Question: I creating the one UITable view with the 2 sections in with when i load the data into the uitablew it's working fine,
But my problem is how to resolve one sorting button is disable in section 0 and row 0
which more discribe into the following image.

please help to solve my problem
in advance thanking to your valuable time spend on my problem.
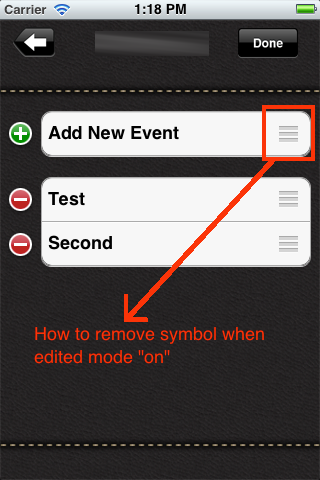
Answer: It's quite easy.
Listen on the UITableViewDataSource call <URL>
Like this:
'''
- (BOOL)tableView:(UITableView *)tableView canMoveRowAtIndexPath:(NSIndexPath *)indexPath {
if(indexPath.section == 0) {
return NO;
}
return YES;
}
'''
If you don't not where to place the method, place it next to 'tableView:cellForRowAtIndexPath:'